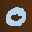
Label: 0